Interaction volume radius: 5 \u00c5
Interaction volume height: 20 \u00c5
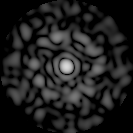
Disorder parameter: 0.8544